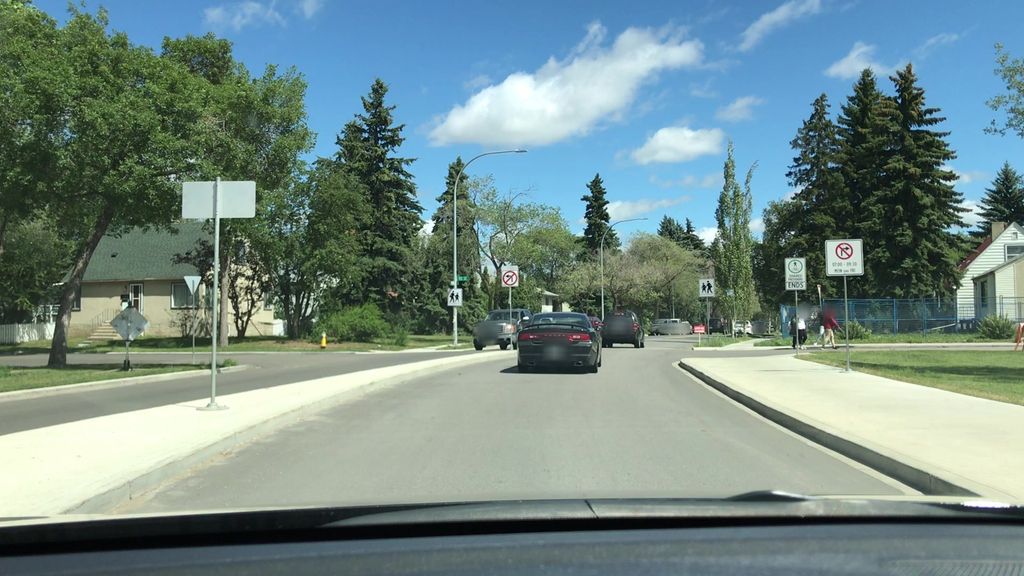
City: edmonton